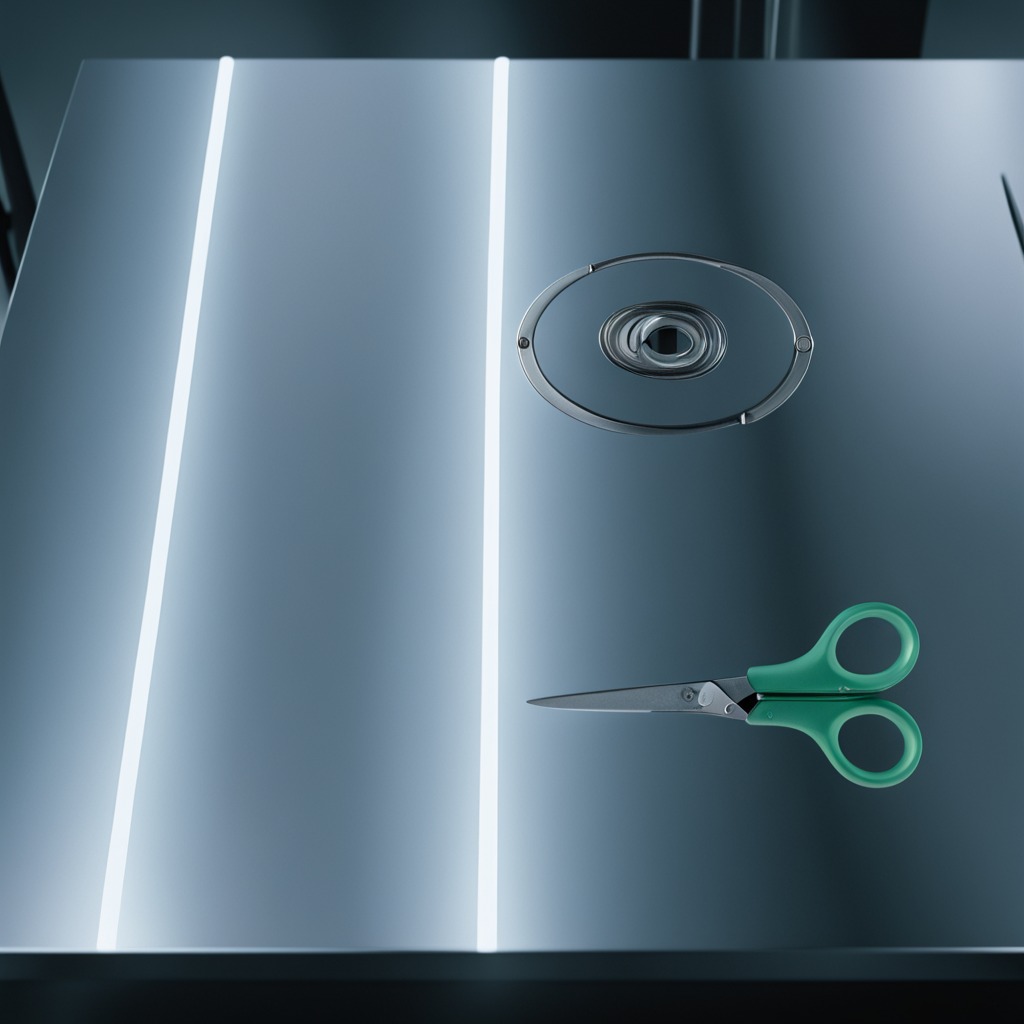
A scissor is lying on the metal table in a machine shop under fluorescent lights.